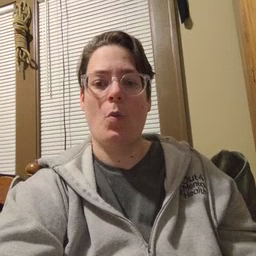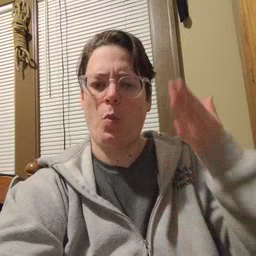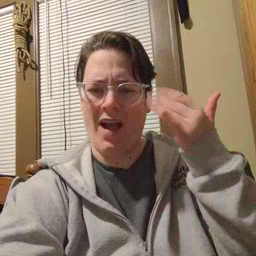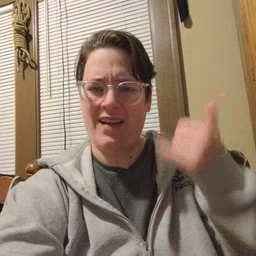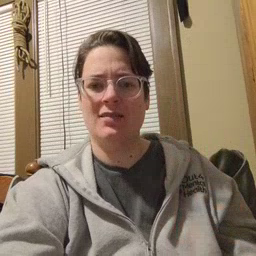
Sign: why